Question: So, I've following columns: team_id, player_id, league_id, coach_id, venue_id in a posts table.Any given post can have bunch of id on each column.

Now, I want to order by DESC count of any id.
For example:The result should be:
3 - league_id //because it has count total of 3
7 - team_id // because it as count total of 2
8 - player_id //because it has count of 2 and so on.
Basically, We order by count DESC but it has to be fro same column count.
Any way i can get it? It also has to give me column name so that i know the id from that column.
Thank you!
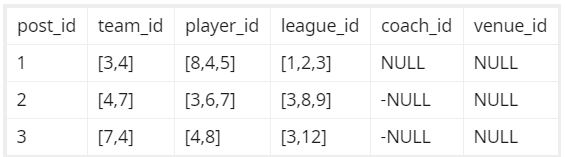
Answer: A proper data model would have a separate junction/association table for each relationship:
- 'post_teams'- 'post_players'- 'post_leagues'- 'post_coaches'- 'post_venues'
Each of these would have properly declared foreign key relationships to the two referenced tables.
With such a model, your query would actually be pretty simple:
'''
select which, id, count(*)
from ((select post_id, team_id as id, 'team' as which
from post_teams
) union all
(select post_id, players_id as id, 'players' as which
from post_players
) union all
(select post_id, leagues_id as id, 'leagues' as which
from post_leagues
) union all
(select post_id, coach_id as id, 'coach' as which
from post_coaches
) union all
(select post_id, venue_id as id, 'venue' as which
from post_venues
)
) x
group by which, id
order by count(*) desc;
'''
I would advise you to fix your data model -- or switch to a database that has native support for arrays. MySQL has a great method for storing lists. It is called a , not a string.